Field crop: maize
Growth stage: 2
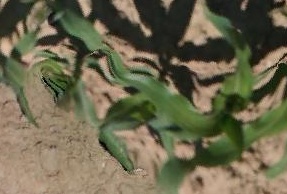
Species: maize